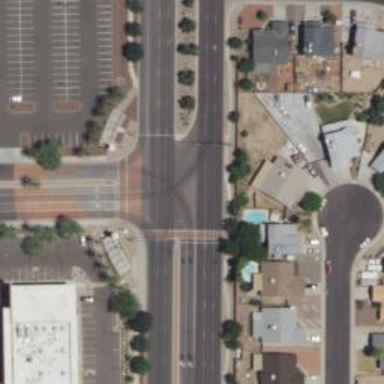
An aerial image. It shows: Solid stop line on the road marking.